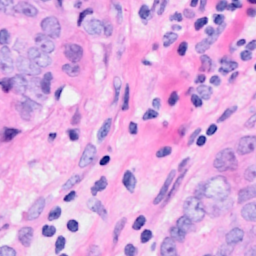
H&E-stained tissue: Breast